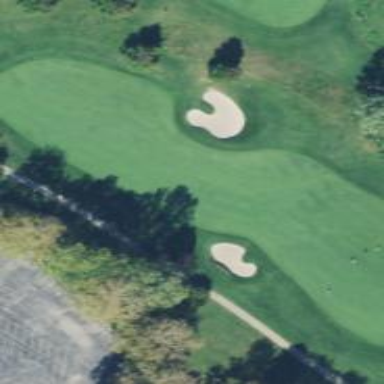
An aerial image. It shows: Golf hole.